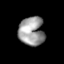
Tissue: skin
Cell type: Fibroblasts
Senescence score: 0.7923
Nuclear area (px): 716
Mean DAPI intensity: 154.504